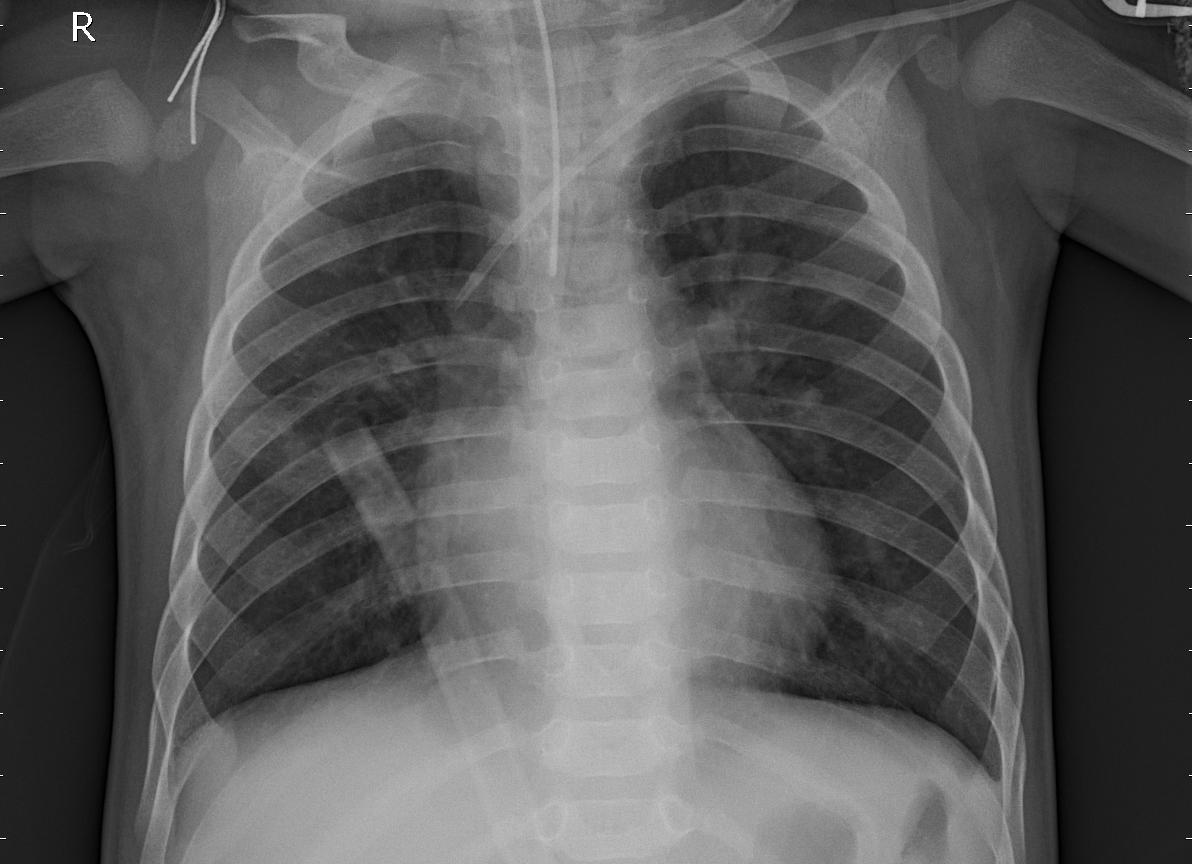
Diagnosis: PNEUMONIA